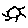
Label: sun